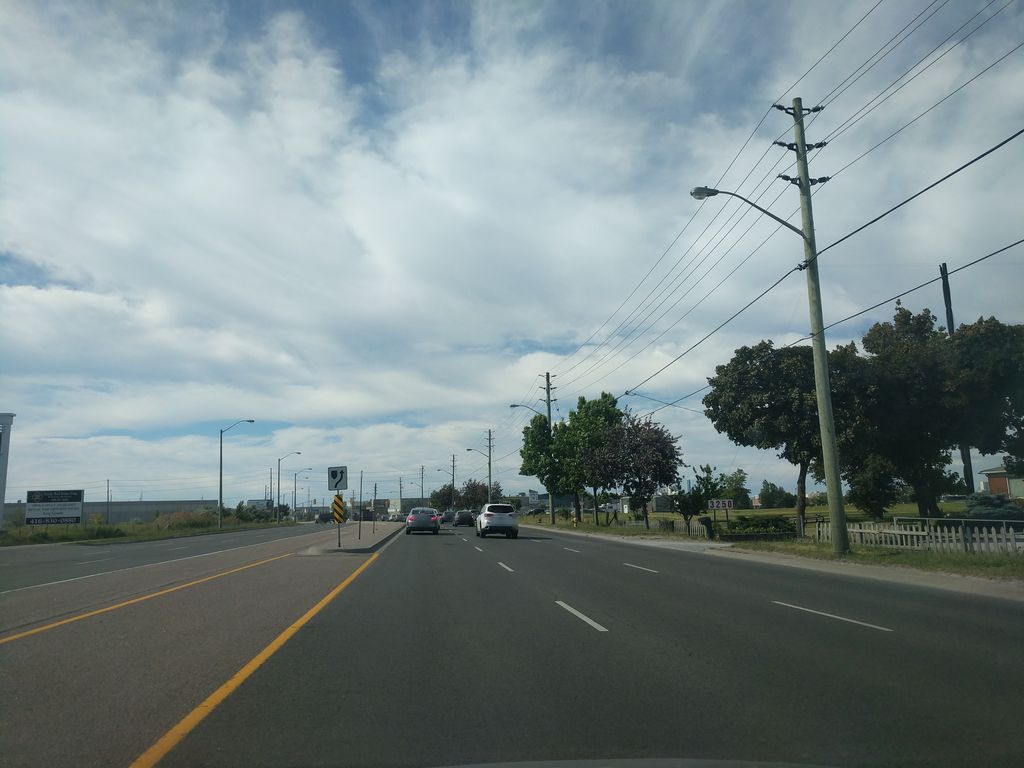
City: toronto